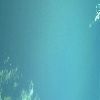
Label: water